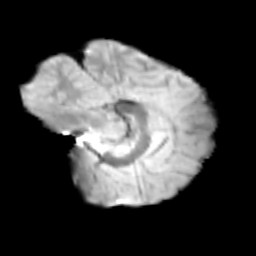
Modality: T2w
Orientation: sagittal
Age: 11
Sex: male
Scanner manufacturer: siemens
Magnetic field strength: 3 T
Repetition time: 3.8 s
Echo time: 0.07 s